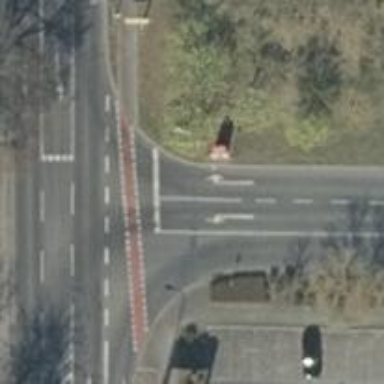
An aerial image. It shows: Uncontrolled road crossing.